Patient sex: M
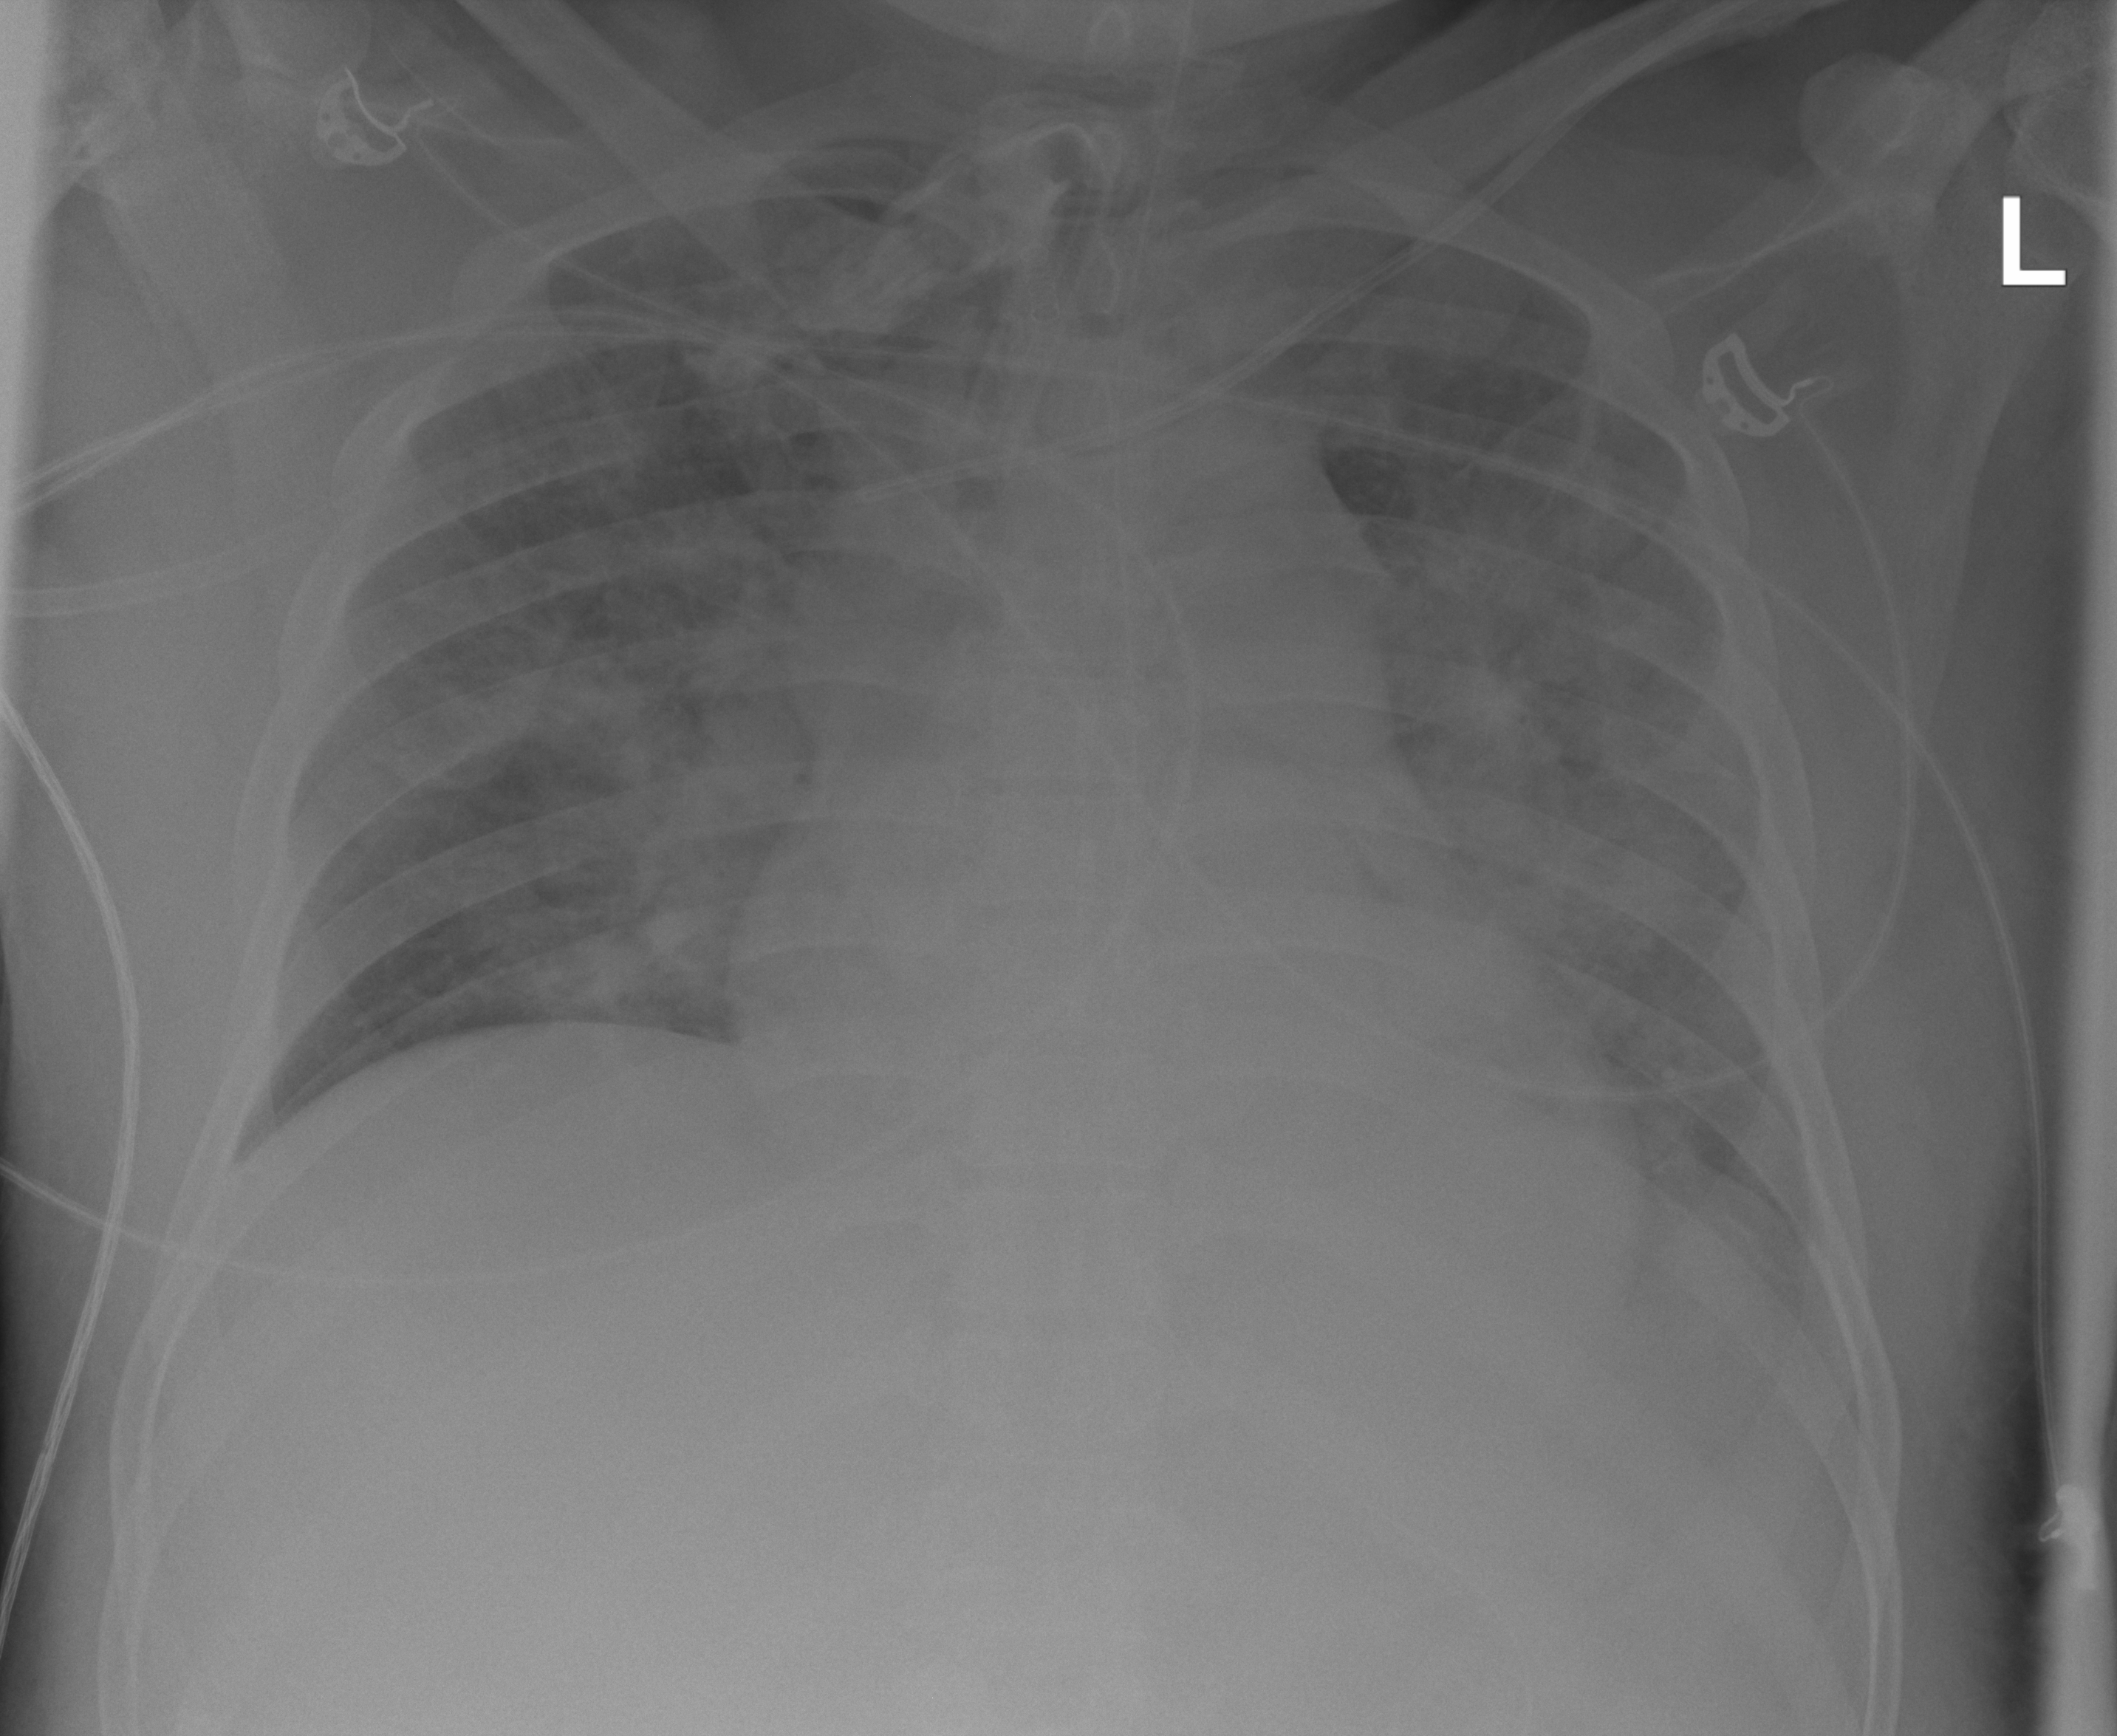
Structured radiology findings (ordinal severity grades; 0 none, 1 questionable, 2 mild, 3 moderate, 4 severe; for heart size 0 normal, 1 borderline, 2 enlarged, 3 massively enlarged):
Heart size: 0
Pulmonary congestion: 3
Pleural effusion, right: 0
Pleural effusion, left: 0
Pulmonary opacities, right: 3
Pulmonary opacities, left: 3
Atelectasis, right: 2
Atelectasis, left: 2